Interaction volume radius: 10 \u00c5
Interaction volume height: 25 \u00c5
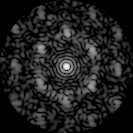
Disorder parameter: 0.6861